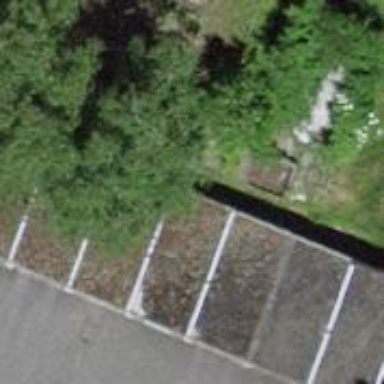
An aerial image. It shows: Garage with flat roof.